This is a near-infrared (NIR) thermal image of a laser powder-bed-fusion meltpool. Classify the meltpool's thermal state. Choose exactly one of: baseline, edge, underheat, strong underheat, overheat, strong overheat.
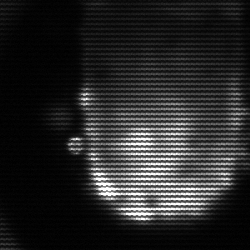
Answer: baseline